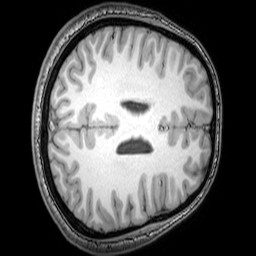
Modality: T1w
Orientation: axial
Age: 24
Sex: male
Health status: healthy
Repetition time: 0.081 s
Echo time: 0.037 s